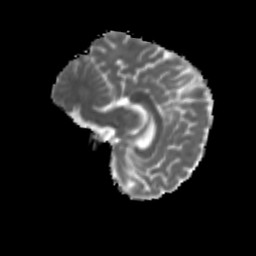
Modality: MD
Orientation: sagittal
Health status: ill
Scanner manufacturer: siemens
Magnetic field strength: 3 T
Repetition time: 6.8 s
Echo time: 0.097 s